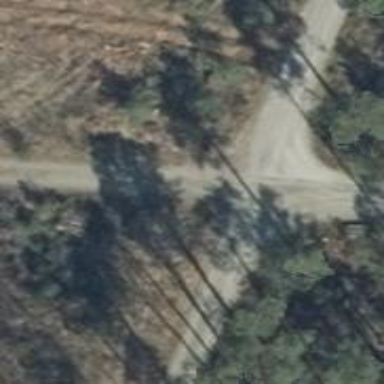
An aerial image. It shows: Gravel track with grade2 tracktype.